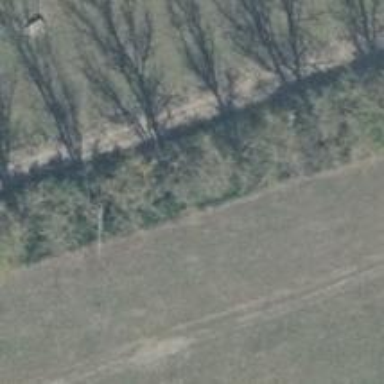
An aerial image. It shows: Row of deciduous broadleaved trees.